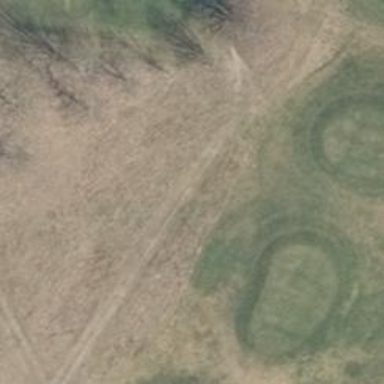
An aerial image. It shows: Golf rough area.